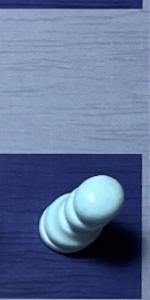
Label: Pawn_White